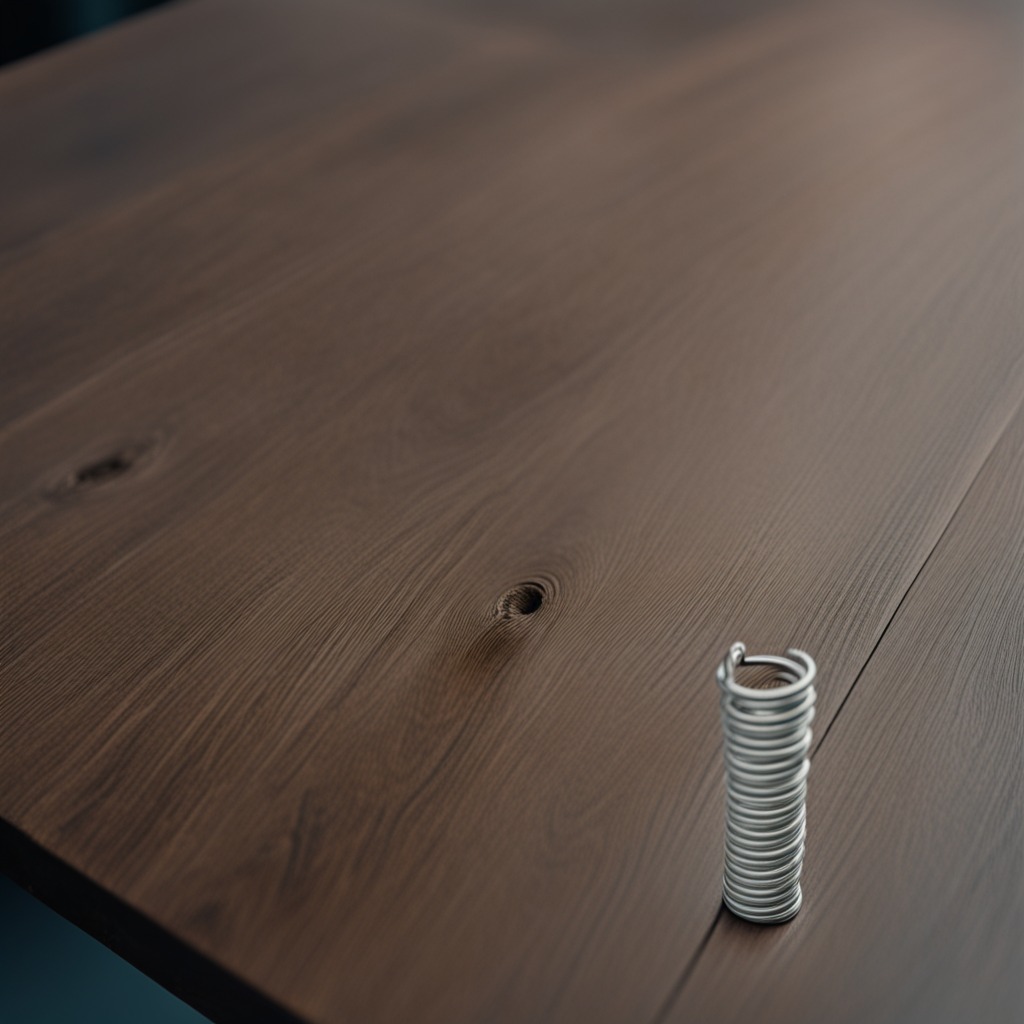
A coiled metal spring lies on the table.